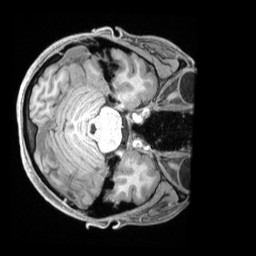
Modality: T1w
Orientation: axial
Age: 19
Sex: female
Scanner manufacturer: siemens
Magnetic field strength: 3 T
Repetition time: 2.4 s
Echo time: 0.00226 s